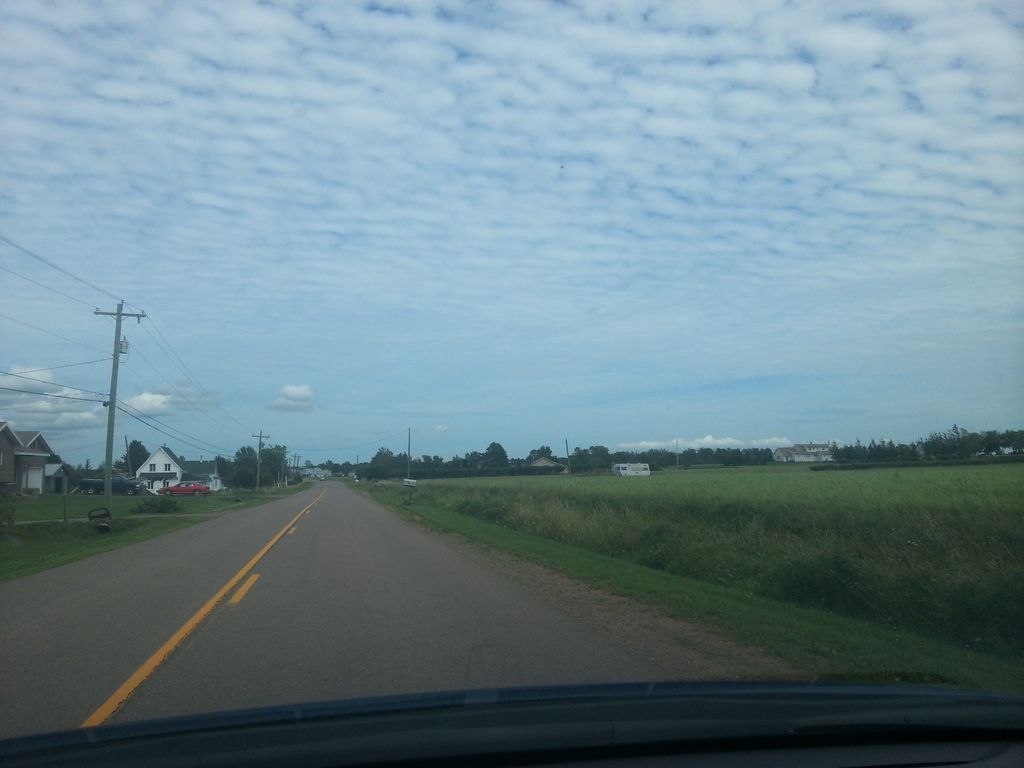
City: charlottetown